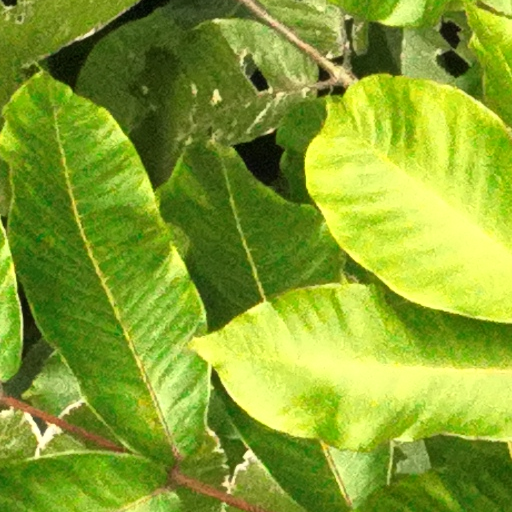
Species: Trattinnickia aspera
GBIF accepted scientific name: Trattinnickia aspera
Crown area (m\u00b2): 7.083